Field crop: tomato
Growth stage: 2
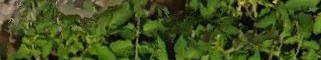
Species: tomato